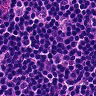
Metastatic tissue present: no